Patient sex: M
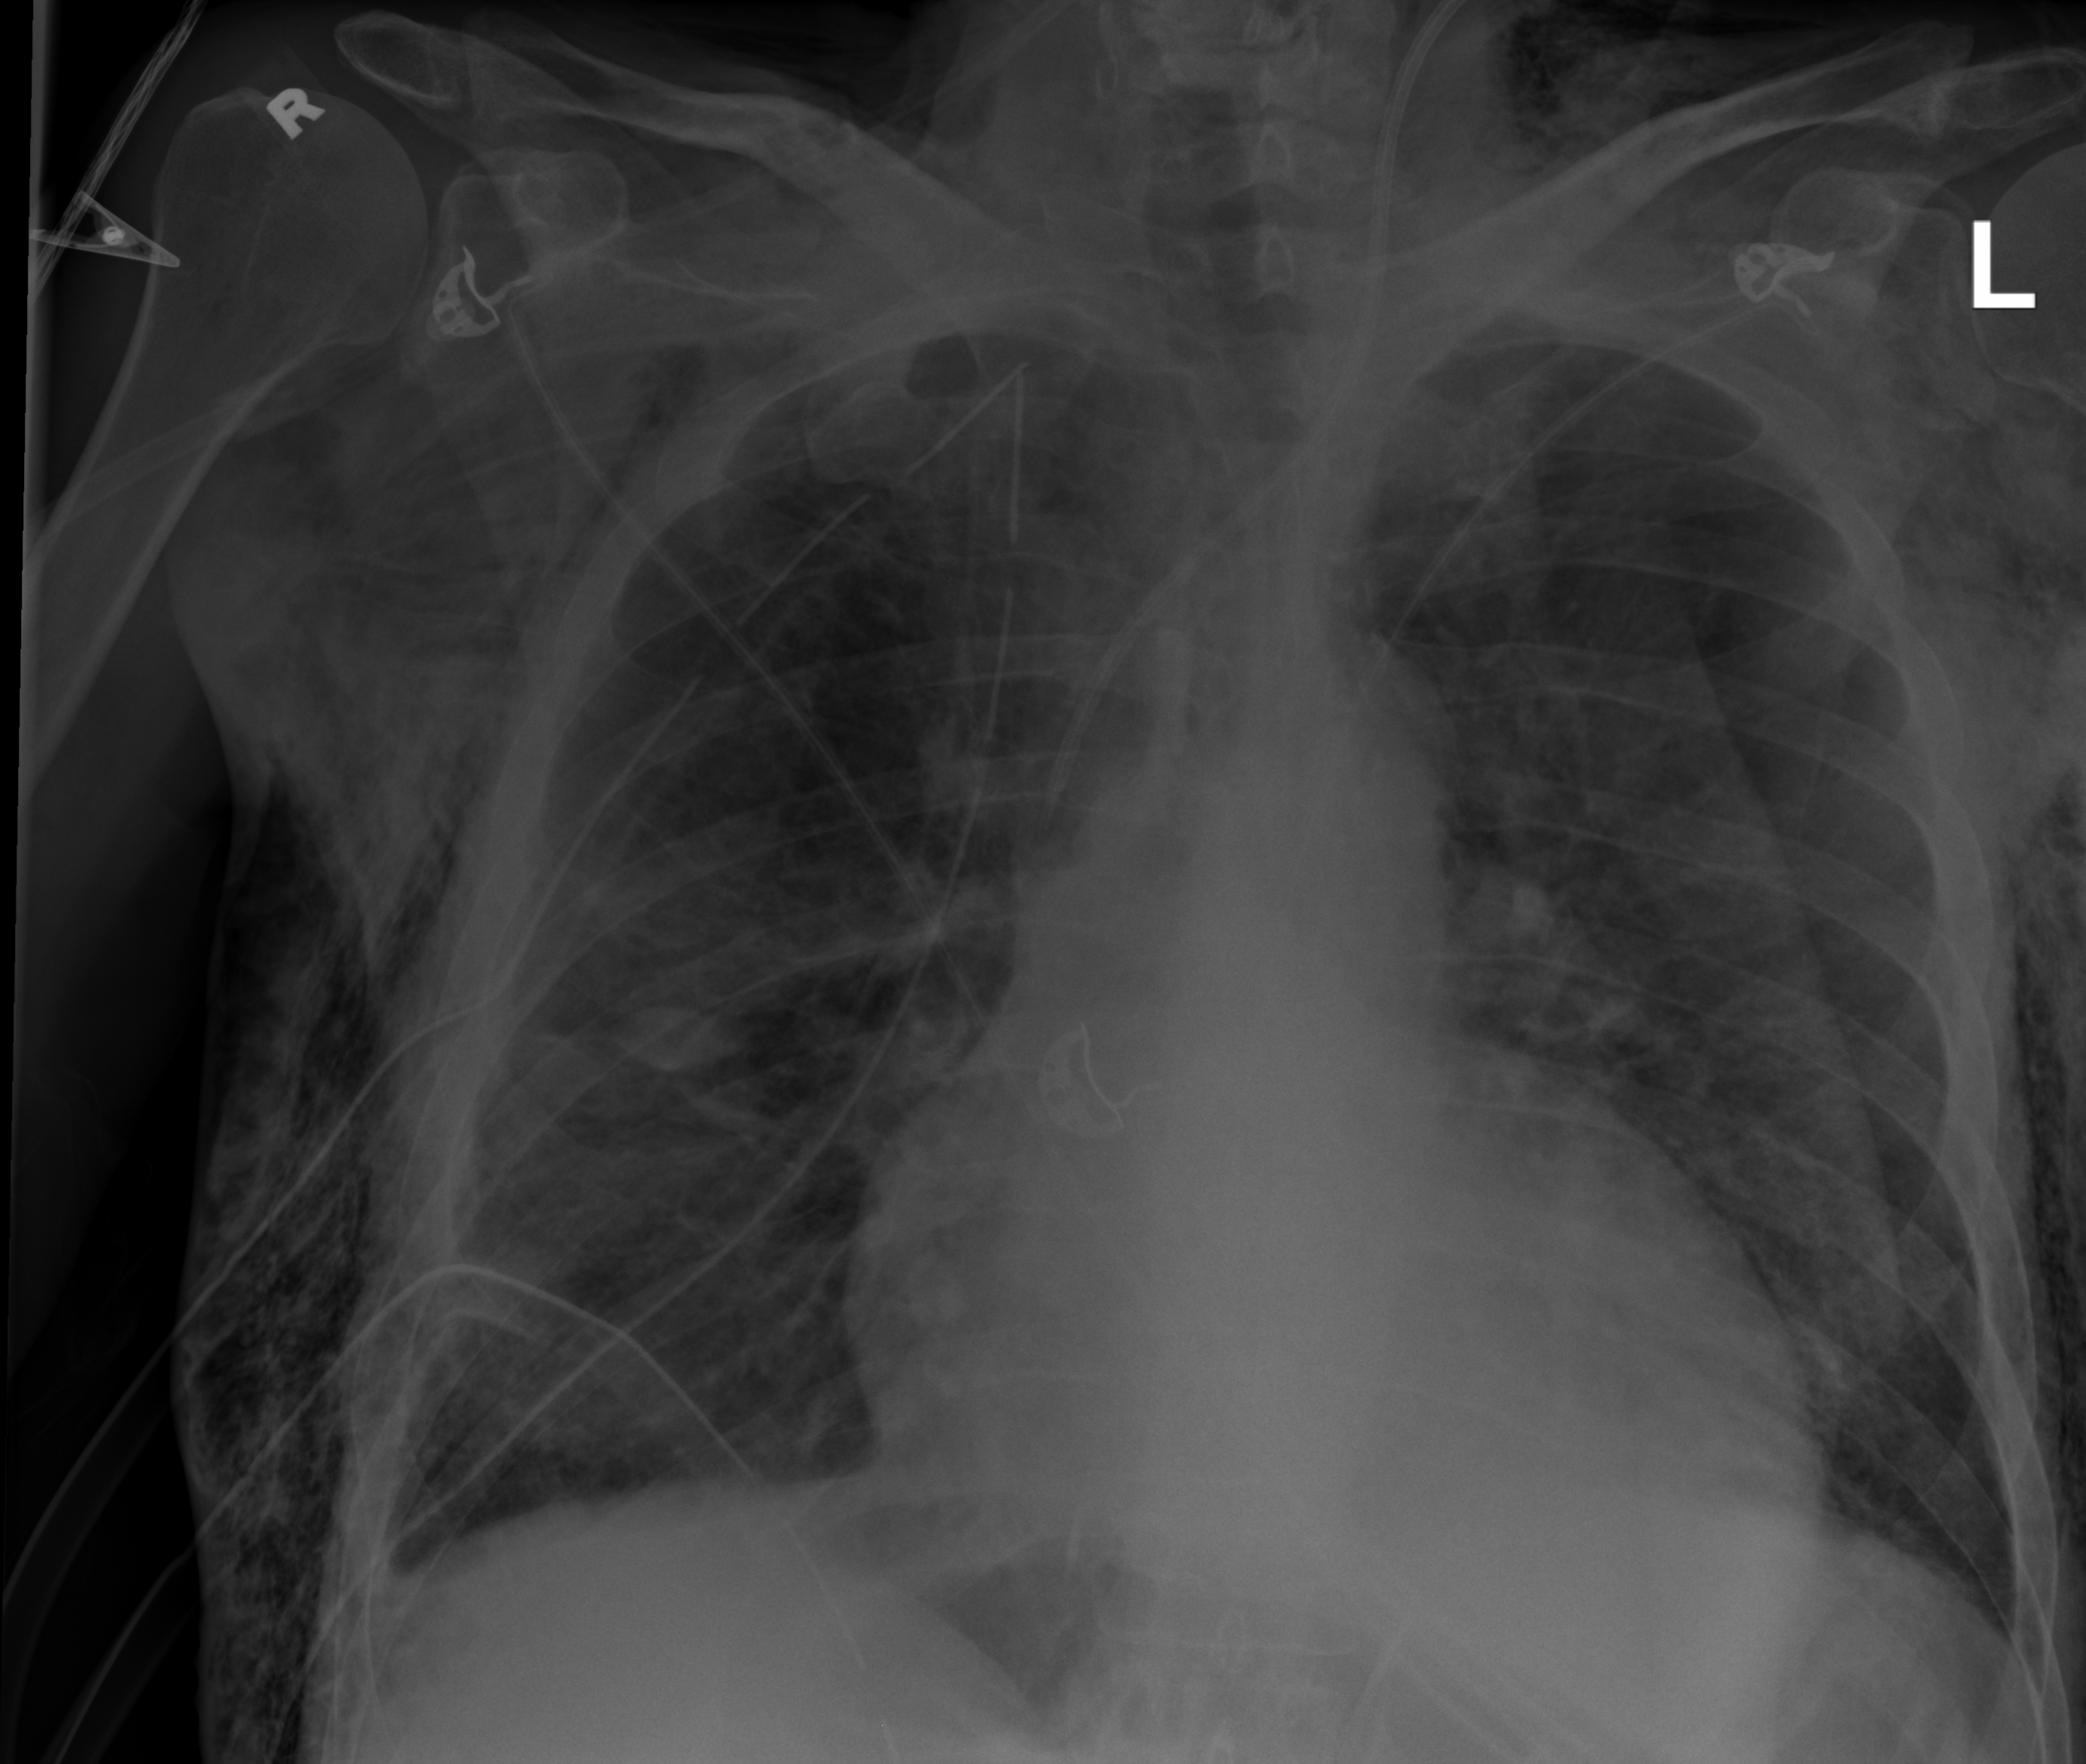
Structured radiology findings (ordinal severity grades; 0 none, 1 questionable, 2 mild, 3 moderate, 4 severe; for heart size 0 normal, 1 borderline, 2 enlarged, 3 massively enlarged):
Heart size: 2
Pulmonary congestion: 0
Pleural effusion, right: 2
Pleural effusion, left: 0
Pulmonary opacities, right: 1
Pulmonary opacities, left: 0
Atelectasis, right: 2
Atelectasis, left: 2